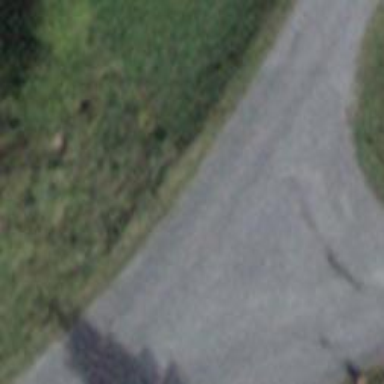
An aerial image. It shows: Unclassified paved road with cycle track.